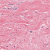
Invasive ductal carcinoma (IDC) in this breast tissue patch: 0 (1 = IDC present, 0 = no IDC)